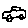
Label: car